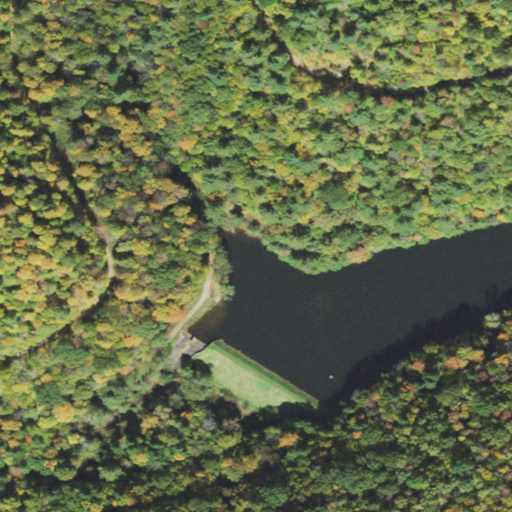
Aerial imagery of valley in Pennsylvania named Russell Hollow containing mixed forest, deciduous forest, open water, open development, and evergreen forest